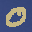
Label: 0